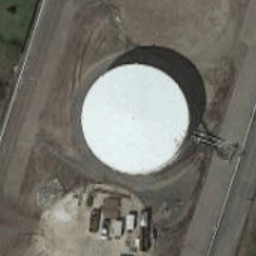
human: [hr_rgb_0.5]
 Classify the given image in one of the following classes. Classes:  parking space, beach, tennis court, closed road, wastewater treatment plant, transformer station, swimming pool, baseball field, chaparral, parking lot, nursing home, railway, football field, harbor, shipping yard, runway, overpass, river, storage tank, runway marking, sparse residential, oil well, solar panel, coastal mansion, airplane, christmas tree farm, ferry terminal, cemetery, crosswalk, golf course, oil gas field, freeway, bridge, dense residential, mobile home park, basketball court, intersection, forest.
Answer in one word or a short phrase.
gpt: storage tank